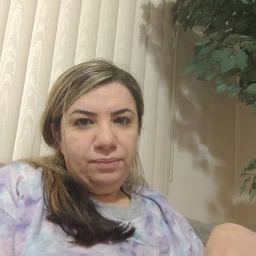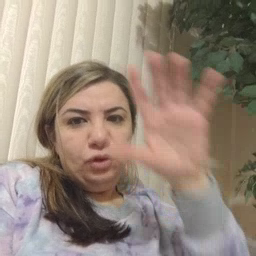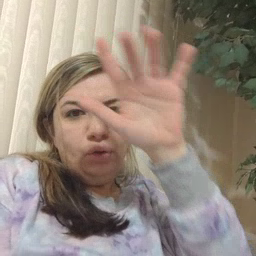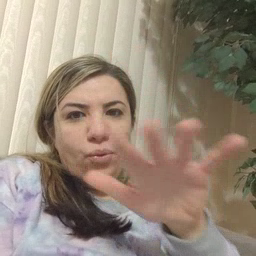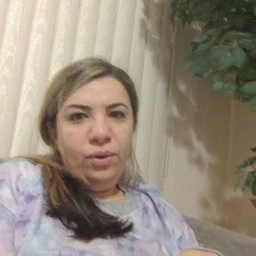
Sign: snow